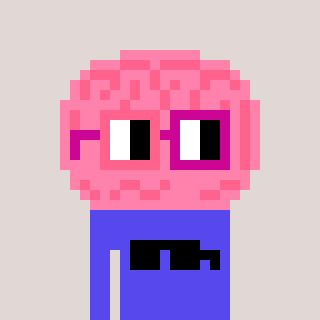
a pixel art character with square pink and red glasses, a brain-shaped head and a computerblue-colored body on a warm background